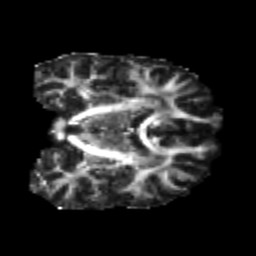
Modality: FA
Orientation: coronal
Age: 23
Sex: male
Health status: healthy
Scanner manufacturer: philips
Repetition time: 7.386 s
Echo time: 0.08599 s